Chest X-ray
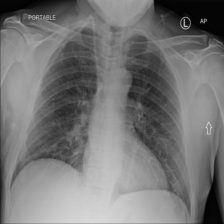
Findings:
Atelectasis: negative
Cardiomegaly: negative
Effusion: negative
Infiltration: negative
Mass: negative
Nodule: negative
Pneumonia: negative
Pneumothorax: negative
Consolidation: negative
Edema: negative
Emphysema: negative
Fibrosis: negative
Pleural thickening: negative
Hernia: negative